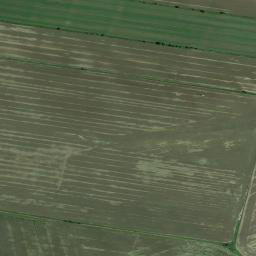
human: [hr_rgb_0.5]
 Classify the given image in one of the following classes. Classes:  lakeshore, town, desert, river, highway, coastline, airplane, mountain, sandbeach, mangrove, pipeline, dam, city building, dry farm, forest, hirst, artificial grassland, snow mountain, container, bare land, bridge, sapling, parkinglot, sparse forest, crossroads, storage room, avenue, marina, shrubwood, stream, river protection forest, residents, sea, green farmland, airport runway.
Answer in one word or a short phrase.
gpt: green farmland